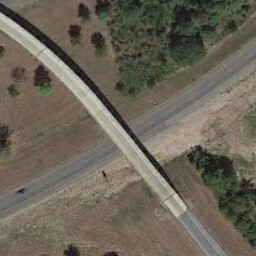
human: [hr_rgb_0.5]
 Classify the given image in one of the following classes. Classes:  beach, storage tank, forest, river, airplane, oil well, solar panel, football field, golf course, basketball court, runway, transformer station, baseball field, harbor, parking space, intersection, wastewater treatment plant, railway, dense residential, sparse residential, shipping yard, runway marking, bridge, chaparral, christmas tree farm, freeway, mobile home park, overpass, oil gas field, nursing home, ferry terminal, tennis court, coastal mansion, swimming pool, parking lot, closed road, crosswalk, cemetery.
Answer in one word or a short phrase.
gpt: overpass